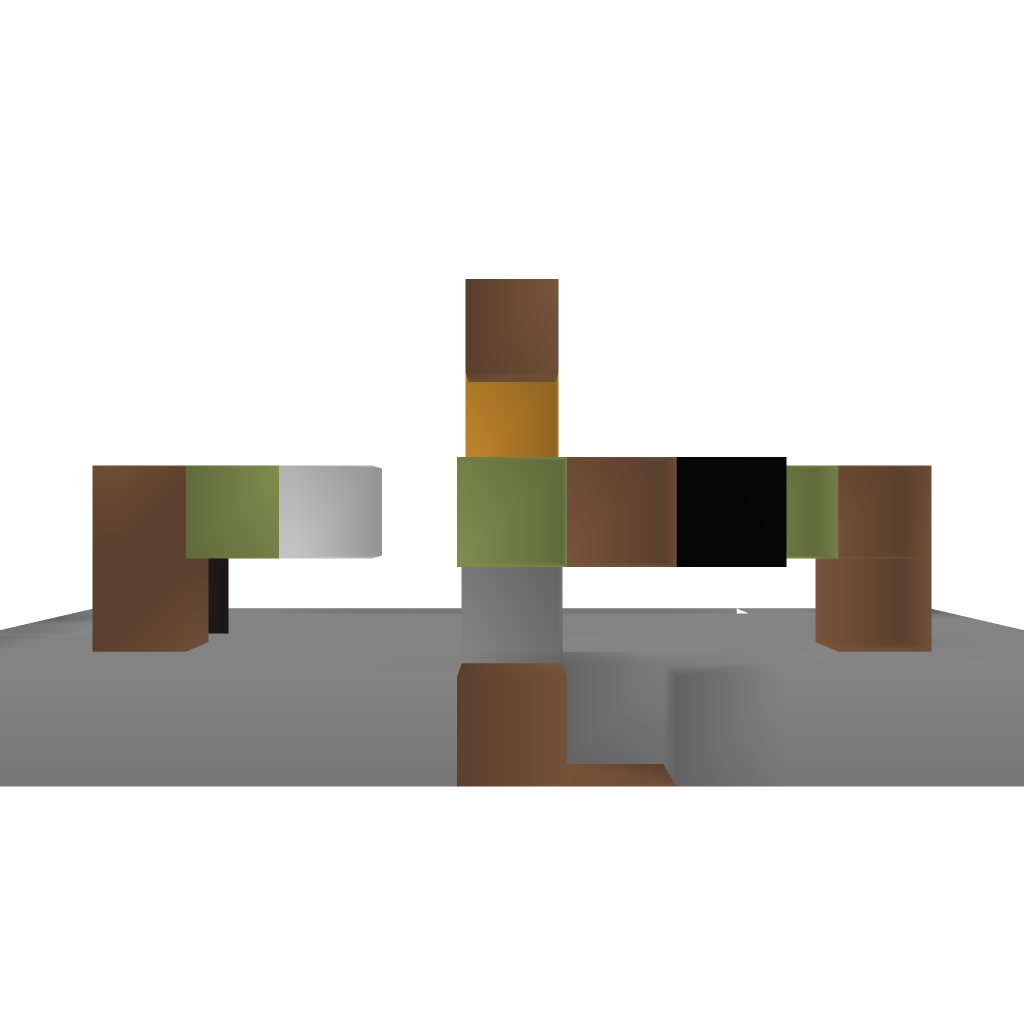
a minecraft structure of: Iron Golem Self Builder